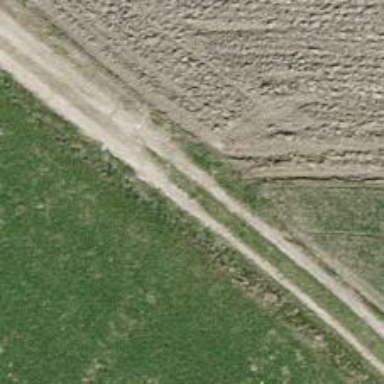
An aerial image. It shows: Track with grade 3 tracktype.